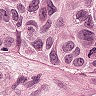
Metastatic tissue present: yes